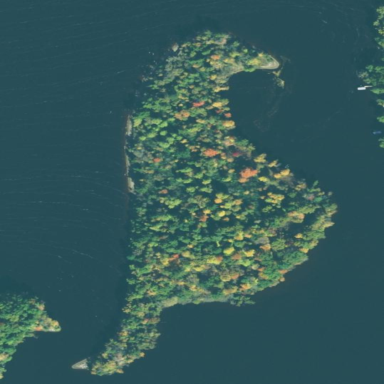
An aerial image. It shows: Island covered with woodland.